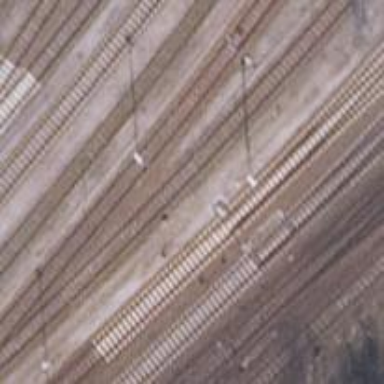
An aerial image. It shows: Railway switch.